【题型】证明题　【知识点】解析几何　【难度】hard
已知点$A(2,2)$、$B(-2,2)$，椭圆$\Gamma_1$：$\frac{y^2}{9}+\frac{x^2}{5}=1$与双曲线$\Gamma_2$：$\frac{y^2}{a^2}-\frac{x^2}{2}=1$有相同的焦点。

(1)求双曲线$\Gamma_2$的方程与离心率。

(2)点$P(x_0,y_0)$为双曲线$\Gamma_2$的一部分$\frac{y^2}{a}-\frac{x^2}{2}=1\ \left(-\frac{1}{2}\leq x\leq\frac{1}{2}\text{且}y>0\right)$上的动点，证明：存在过点$P$的双曲线$\Gamma_2$的切线等分$\triangle OAB$的面积（$O$为原点）。

(3)设双曲线$\Gamma_2$的切线$l$与椭圆$\Gamma_1$交于$C$，$D$两点，求动弦$CD$中点$M$的轨迹方程。

\vspace{1em}
【解答】
【答案】(1)$\frac{y^2}{2}-\frac{x^2}{2}=1$，$e=\sqrt{2}$

(2)证明过程见解析

(3)$(9x^2+5y^2)^2=2(5y+9x)(5y-9x),(-3<y<3)$

\vspace{1em}

【分析】(1)由题意得焦点坐标，由此列方程可得参数$a$的值，进一步即可得解；

(2)只需要证明过点$P$的双曲线$\Gamma_2$的切线过$\triangle OAB$的重心即可，通过导数表示出切线方程代入$\triangle OAB$的重心坐标$\left(0,\frac{4}{3}\right)$，可得关于$x_0$的方程，由此即可得证；

(3)首先讨论$y_0>0$时的情形，联立切线方程（由(2)可得）与椭圆方程，结合韦达定理、中点坐标公式可得$M\left(-\frac{5x_0}{7x_0^2+9},\frac{9\sqrt{x_0^2+2}}{7x_0^2+9}\right)$，进一步消去参数即可得解；同理可得$y_0<0$时的情形，由此即可得解。

\vspace{1em}

【详解】(1) 椭圆$\Gamma_1$：$\frac{y^2}{9}+\frac{x^2}{5}=1$与双曲线$\Gamma_2$：$\frac{y^2}{a^2}-\frac{x^2}{2}=1$有相同的焦点。

椭圆$\Gamma_1$的焦点为：$(0,\pm2)$，所以$a^2+2=4$，即$a^2=2$，

所以双曲线$\Gamma_2$的方程为：$\frac{y^2}{2}-\frac{x^2}{2}=1$，离心率为：$e=\frac{c}{a}=\sqrt{2}$。

\vspace{1em}

(2)

只需证明过点$P$的双曲线$\Gamma_2$的切线过$\triangle OAB$的重心即可，

而$\triangle OAB$的重心坐标为$\left(\frac{0+2-2}{3},\frac{0+2+2}{3}\right)$即$\left(0,\frac{4}{3}\right)$，

由题意点$P(x_0,y_0)$在$y=f(x)=\sqrt{x^2+2}\ \left(-\frac{1}{2}\leq x\leq\frac{1}{2}\right)$上，

又$y'=f'(x)=\frac{2x}{2\sqrt{x^2+2}}=\frac{x}{\sqrt{x^2+2}}$，

所以过点$P(x_0,y_0)$的$f(x)$的切线方程为$y-\sqrt{x_0^2+2}=\frac{x_0}{\sqrt{x_0^2+2}}(x-x_0)$，

所以$\frac{4}{3}-\sqrt{x_0^2+2}=\frac{-x_0^2}{\sqrt{x_0^2+2}}$，即$\frac{2}{\sqrt{x_0^2+2}}=\frac{4}{3}$，解得$x_0=\pm\frac{1}{2}$，

所以存在$P\left(\pm\frac{1}{2},\frac{3}{2}\right)$满足题意；

\vspace{1em}

(3)

首先讨论点$P(x_0,y_0)$在$y=f(x)=\sqrt{x^2+2}$上，

由(2)可知过点$P(x_0,y_0)$的$f(x)$的切线方程为$y-\sqrt{x_0^2+2}=\frac{x_0}{\sqrt{x_0^2+2}}(x-x_0)$，即$y=\frac{x_0x+2}{\sqrt{x_0^2+2}}$，

设$C(x_1,y_1),D(x_2,y_2)$，联立椭圆方程得
\[
\begin{cases}
\frac{y^2}{9}+\frac{x^2}{5}=1\\
y=\frac{x_0x+2}{\sqrt{x_0^2+2}}
\end{cases}
\]
化简并整理得$(14x_0^2+18)x^2+20x_0x-(45x_0^2+70)=0$，

显然$\Delta>0$，且$x_1+x_2=-\frac{10x_0}{7x_0^2+9}$，$x_1x_2=-\frac{45x_0^2+70}{14x_0^2+18}$，

所以
\[
y_1+y_2=\frac{x_0(x_1+x_2)+4}{\sqrt{x_0^2+2}}=\frac{-\frac{10x_0^2}{7x_0^2+9}+4}{\sqrt{x_0^2+2}}=\frac{18\sqrt{x_0^2+2}}{7x_0^2+9},
\]
所以
\[
M\left(-\frac{5x_0}{7x_0^2+9},\frac{9\sqrt{x_0^2+2}}{7x_0^2+9}\right),
\]
注意到$y_0y_M-x_0x_M=\frac{9(x_0^2+2)+5x_0^2}{7x_0^2+9}=2$，且$\frac{y_M}{x_M}=-\frac{9y_0}{5x_0}$，

解得$x_0=\frac{-18x_M}{9x_M^2+5y_M^2}$，$y_0=\frac{10y_M}{9x_M^2+5y_M^2}$，

又$y_0^2-x_0^2=2$，不妨设$M(x,y),(0<y<3)$（点$M$在椭圆内），

所以
\[
\frac{100y^2-324x^2}{(9x^2+5y^2)^2}=2,
\]
即此时$M$的轨迹方程为$(9x^2+5y^2)^2=2(5y+9x)(5y-9x),(0<y<3)$；

而在以$-y_0$替换$x_0=\frac{-18x_M}{9x_M^2+5y_M^2}$，$y_0=\frac{10y_M}{9x_M^2+5y_M^2}$中的$y_0$，有$x_0=\frac{-18x_M}{9x_M^2+5y_M^2}$，$y_0=\frac{-10y_M}{9x_M^2+5y_M^2}$，

此时结合$y_0^2-x_0^2=2$，依然有$(9x^2+5y^2)^2=2(5y+9x)(5y-9x),(-3<y<0)$，

综上所述，动弦$CD$中点$M$的轨迹方程为$(9x^2+5y^2)^2=2(5y+9x)(5y-9x),(-3<y<3)$。

\vspace{1em}

【点睛】关键点睛：关键是得出$M\left(-\frac{5x_0}{7x_0^2+9},\frac{9\sqrt{x_0^2+2}}{7x_0^2+9}\right)$，并发现$y_0y_M-x_0x_M=\frac{9(x_0^2+2)+5x_0^2}{7x_0^2+9}=2$以及$\frac{y_M}{x_M}=-\frac{9y_0}{5x_0}$，由此即可顺利得解。
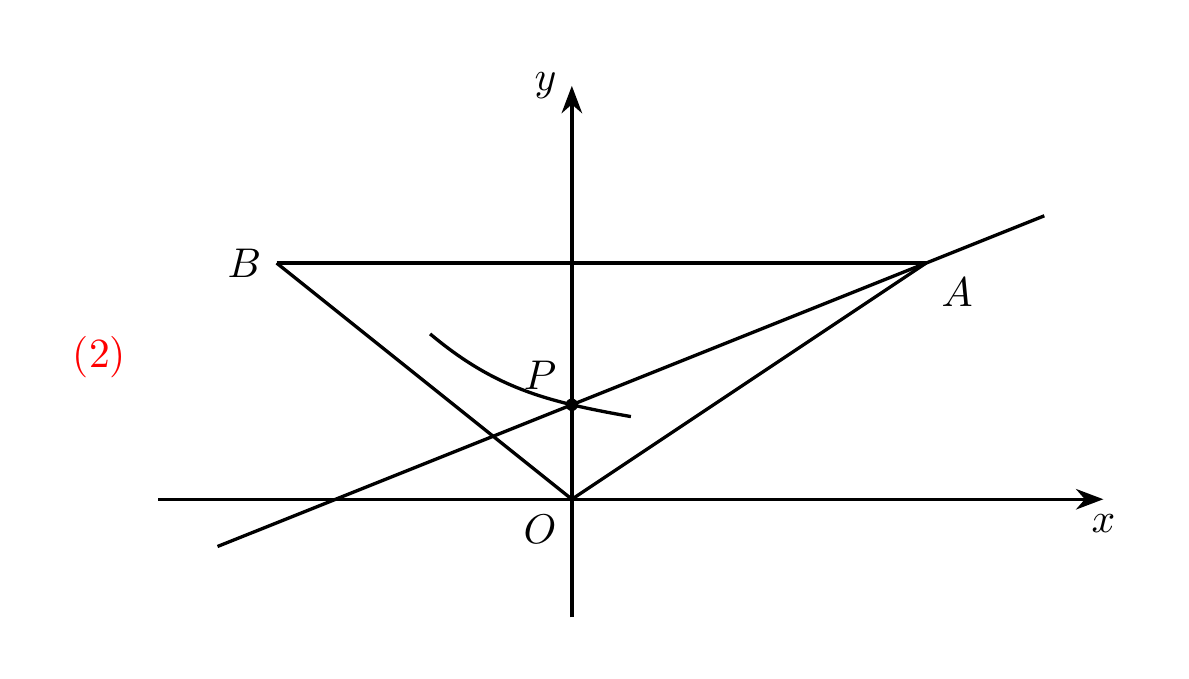
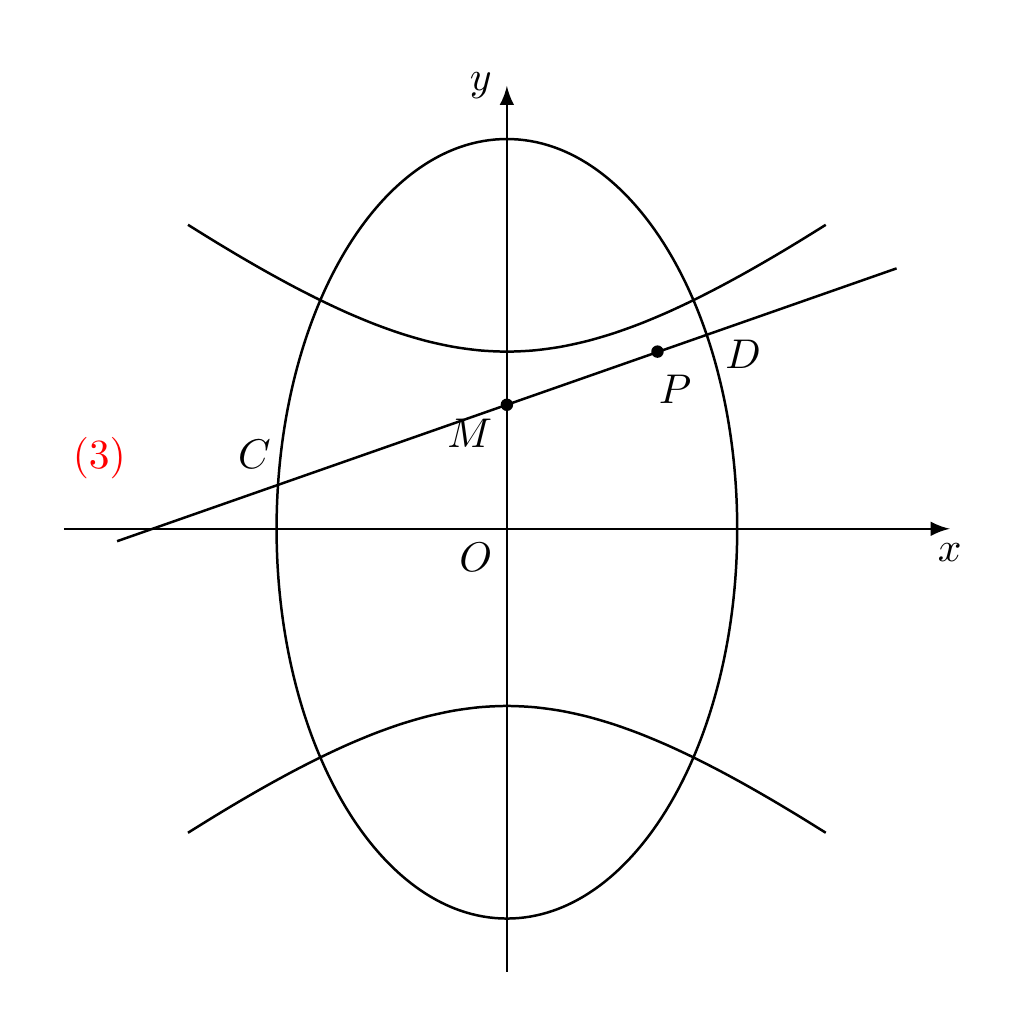